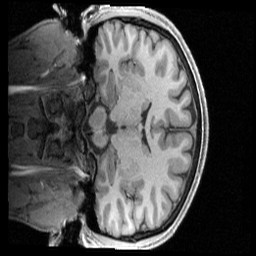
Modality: T1w
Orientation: coronal
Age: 23
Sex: male
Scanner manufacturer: siemens
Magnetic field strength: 3 T
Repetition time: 2.4 s
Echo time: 0.00231 s